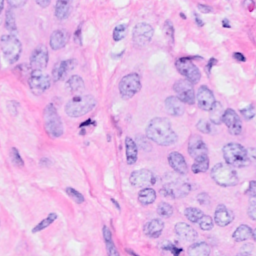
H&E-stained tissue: Breast